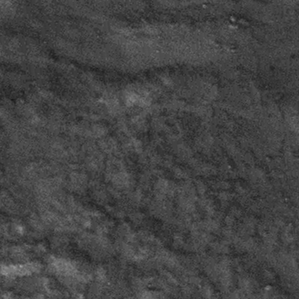
Label: frost